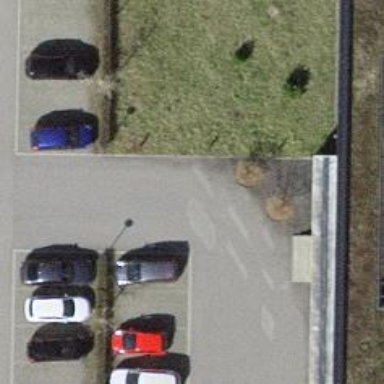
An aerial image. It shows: Parking aisle designated as service road.